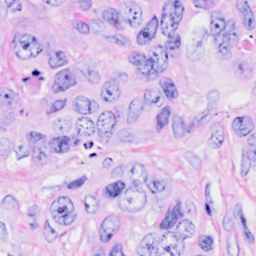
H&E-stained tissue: Breast